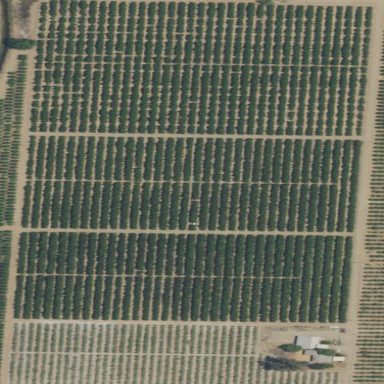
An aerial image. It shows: Orange orchard with rows of orange trees.